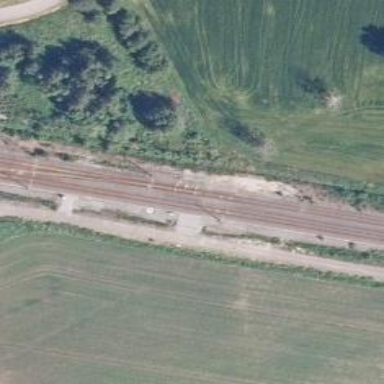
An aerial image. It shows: Railway track with continuous electrified contact line.